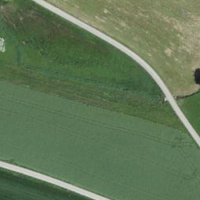
EUNIS habitat code: 52
Species observed at this site:
Caltha palustris